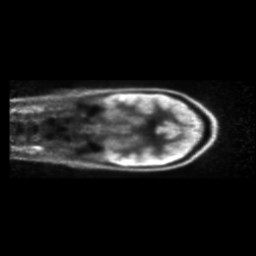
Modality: PET
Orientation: coronal
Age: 21
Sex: female
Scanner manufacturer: siemens